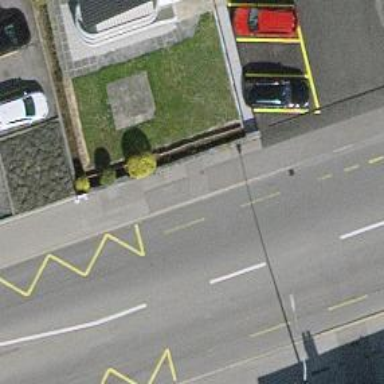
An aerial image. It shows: Sidewalk leading to platform for public transport.